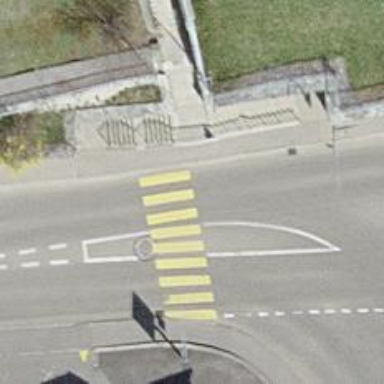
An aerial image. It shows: Zebra crossing on the road.